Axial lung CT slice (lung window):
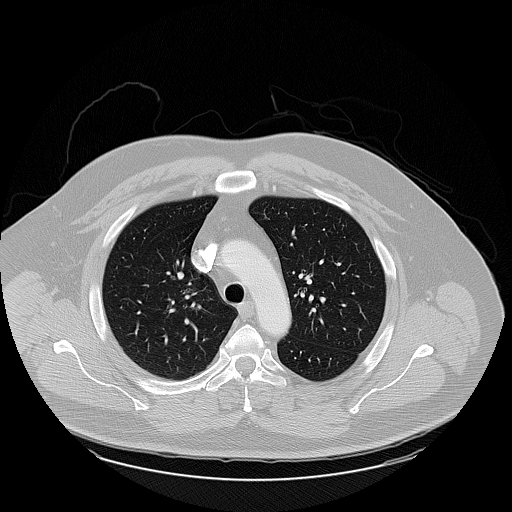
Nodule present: no